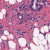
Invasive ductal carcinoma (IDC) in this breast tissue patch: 0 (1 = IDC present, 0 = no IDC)